Question: I setup an Eureka cluster composed of 3 replicas.
I got the nice dashboard which is automatically populated with the instances currently registered with Eureka and the DS Replicas.
However the DS Replicas links seems to point to the value I set as 'eureka.client.serviceUrl.defaultZone'. In my case this value is something similar to 'http://node-01:8761/eureka/' which in reality returns a 404. Is there a way I could configure the dashboard to strip out the /eureka/ part so when I follow the links I end up in the other dashboards or am I misunderstanding the use of those links?

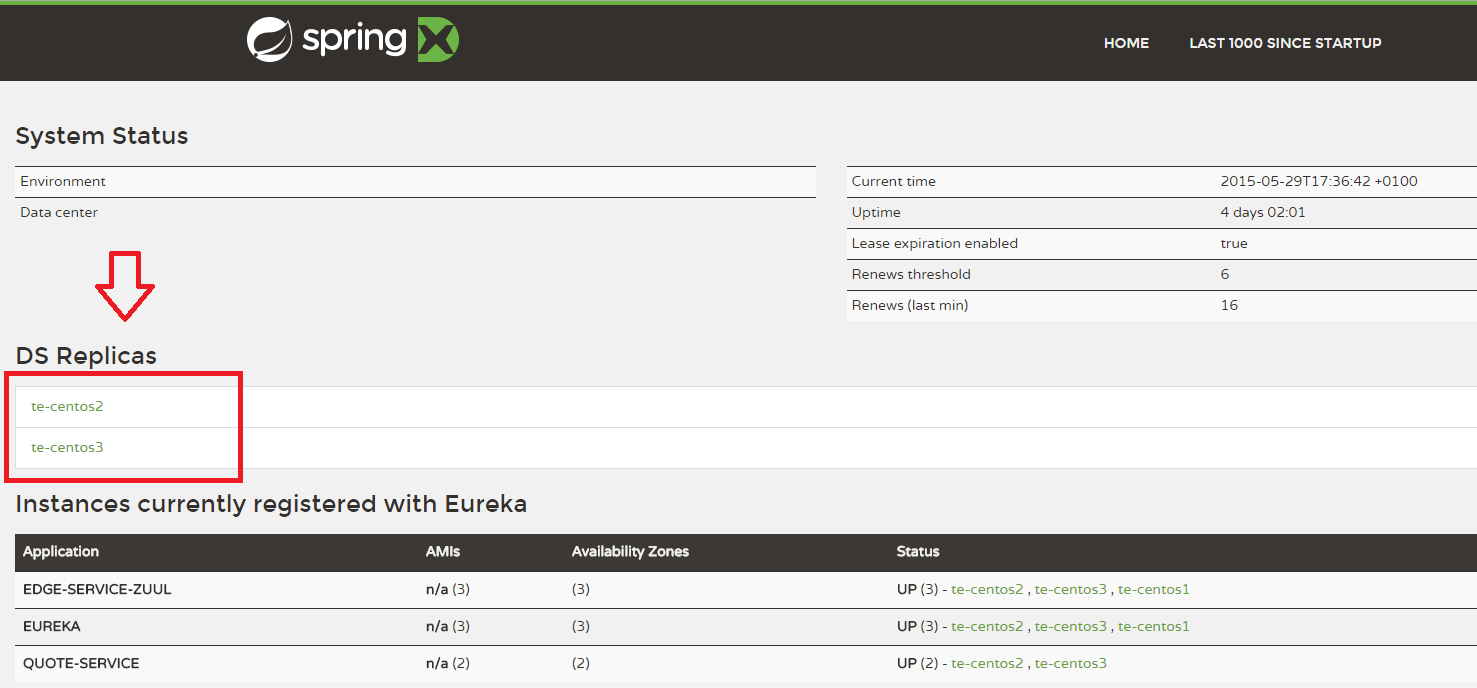
Answer: There is no easy way to alter the link as you ask.
However, the UI part of the Eureka server is a standard Spring MVC @Controller. An instance of it is created by 'org.springframework.cloud.netflix.eureka.server.EurekaServerConfiguration'. Have a look at the current implementation... it shouldn't be too hard to provide your own customized version instead.